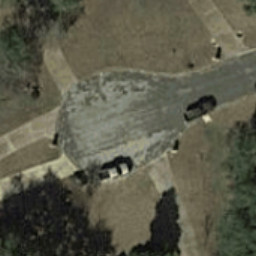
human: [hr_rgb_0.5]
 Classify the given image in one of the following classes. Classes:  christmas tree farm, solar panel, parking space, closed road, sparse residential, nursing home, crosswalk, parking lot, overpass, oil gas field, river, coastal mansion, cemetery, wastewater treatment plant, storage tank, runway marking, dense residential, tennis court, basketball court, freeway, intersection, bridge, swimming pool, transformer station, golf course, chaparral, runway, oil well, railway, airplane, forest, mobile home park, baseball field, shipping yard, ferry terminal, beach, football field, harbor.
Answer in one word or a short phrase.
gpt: closed road